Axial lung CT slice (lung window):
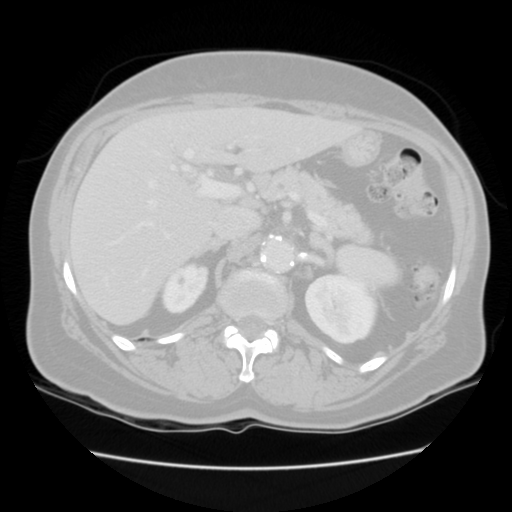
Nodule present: no